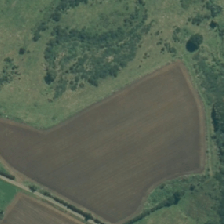
Land cover: shortrotation_cropland